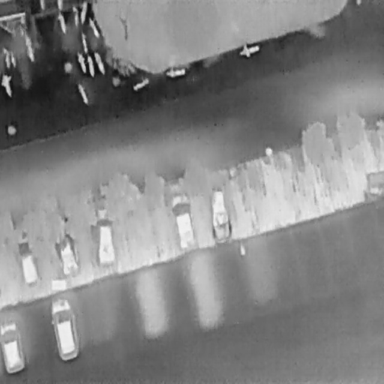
There are 18 Bicycles in the infrared image.